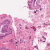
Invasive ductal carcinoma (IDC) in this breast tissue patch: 0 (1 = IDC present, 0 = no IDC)